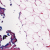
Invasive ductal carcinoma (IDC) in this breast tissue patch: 0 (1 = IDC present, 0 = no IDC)